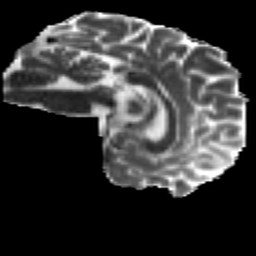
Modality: MD
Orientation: sagittal
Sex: male
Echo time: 0.114 s